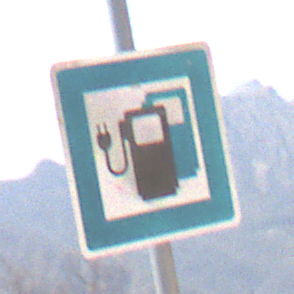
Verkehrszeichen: LadestationFuerElektrofahrzeuge
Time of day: Midday
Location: Outdoor (Nature)
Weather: Clear
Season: NotSpecified
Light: Natural